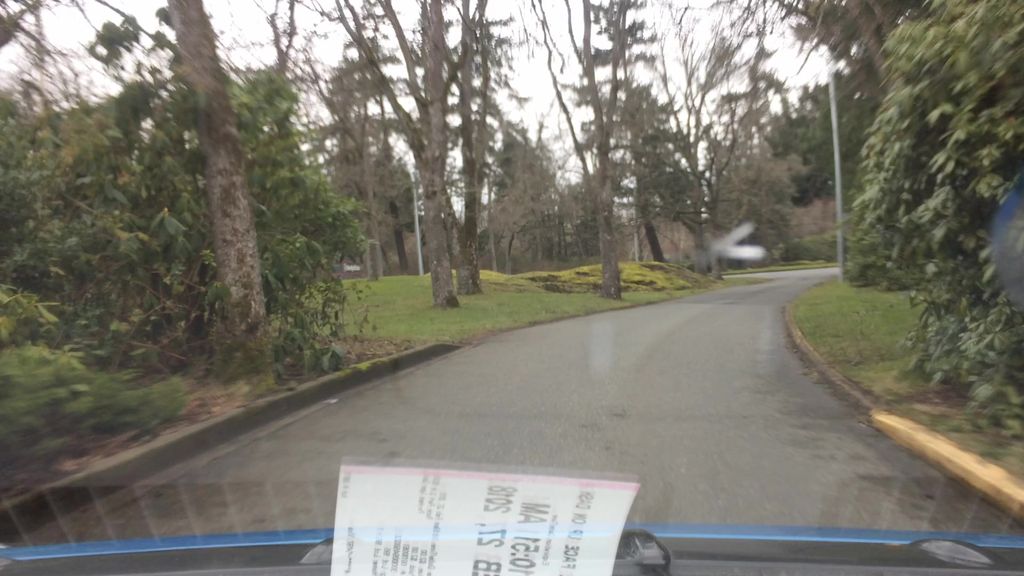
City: victoria